Question: I am attempting to create an MVC action method that allows users to progressively review a sequence of database records. Each time a user posts an update, it is submitted to the database and a new record is retrieved and rendered, for review.
However, my MVC view appears to be combining data from both the posted view model and the new view model that is created as a result of the database query. When the view simply renders property values from the view model, it correctly uses those from the view model instance that was passed to it, but when it binds an HTML form control to a view model property, it uses values from the posted view model. This means that a single view is able to display two different values for a single property on a single view model instance:

Here's a very simplified version of the action method ...
'''
public ActionResult Index(MyViewModel model)
{
if (ModelState.IsValid)
{
// Write the posted model data to the repository
// ...
// Retrieve a new entity for the user to work on
var alternate = new MyViewModel { Name = "New Name" };
return View(alternate);
}
return View(model);
}
'''
... and the view model ...
'''
public class MyViewModel
{
[Required]
public string Name { get; set; }
}
'''
... and the view that was used to create the above image ...
'''
@model Mvc4TestApplication.ViewModels.MyViewModel
Name: @Model.Name
@using (Html.BeginForm())
{
@Html.LabelFor(model => model.Name)
@Html.TextBoxFor(model => model.Name)
<input type="submit" value="Submit"/>
}
'''
It seems that I have misunderstood the way MVC views discover their model data. Is there some alternate syntax that I should use to explicitly tell the view to bind its form controls to the view model that was passed to it?
Thanks,
Tim.
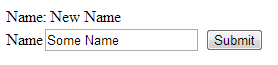
Answer: Try clearing the ModelState. The htmlhelpers are using the ModelState to get values.
'''
ModelState.Clear();
'''
Before you return View()